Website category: sports
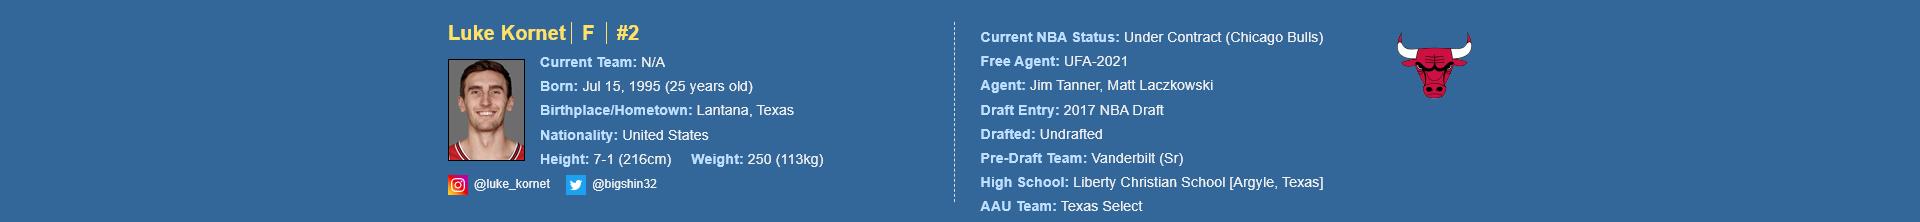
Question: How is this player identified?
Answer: Luke Kornet

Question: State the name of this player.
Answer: Luke Kornet

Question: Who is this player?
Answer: Luke Kornet

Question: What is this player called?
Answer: Luke Kornet

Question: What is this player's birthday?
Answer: Jul 15, 1995

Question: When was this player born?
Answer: Jul 15, 1995

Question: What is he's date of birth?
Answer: Jul 15, 1995

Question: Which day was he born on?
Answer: Jul 15, 1995

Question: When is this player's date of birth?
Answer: Jul 15, 1995

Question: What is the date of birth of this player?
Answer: Jul 15, 1995

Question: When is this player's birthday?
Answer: Jul 15, 1995

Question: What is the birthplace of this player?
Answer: Lantana, Texas

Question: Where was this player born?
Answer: Lantana, Texas

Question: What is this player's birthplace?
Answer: Lantana, Texas

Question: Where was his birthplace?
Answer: Lantana, Texas

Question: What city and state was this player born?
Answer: Lantana, Texas

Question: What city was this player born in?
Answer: Lantana, Texas

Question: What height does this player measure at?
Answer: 7-1 (216cm)

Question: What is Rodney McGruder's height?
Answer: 7-1 (216cm)

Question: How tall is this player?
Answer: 7-1 (216cm)

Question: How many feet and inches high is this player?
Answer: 7-1 (216cm)

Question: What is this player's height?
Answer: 7-1 (216cm)

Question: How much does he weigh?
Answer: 250 (113kg)

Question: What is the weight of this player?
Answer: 250 (113kg)

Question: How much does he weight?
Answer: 250 (113kg)

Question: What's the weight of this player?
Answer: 250 (113kg)

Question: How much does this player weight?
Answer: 250 (113kg)

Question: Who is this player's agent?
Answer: Jim Tanner

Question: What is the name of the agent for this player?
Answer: Jim Tanner

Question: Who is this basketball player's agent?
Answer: Jim Tanner

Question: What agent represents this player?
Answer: Jim Tanner

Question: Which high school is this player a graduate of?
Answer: Liberty Christian School

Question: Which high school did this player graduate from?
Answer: Liberty Christian School

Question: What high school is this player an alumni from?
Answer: Liberty Christian School

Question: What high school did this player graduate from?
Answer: Liberty Christian School

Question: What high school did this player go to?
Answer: Liberty Christian School

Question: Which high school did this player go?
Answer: Liberty Christian School